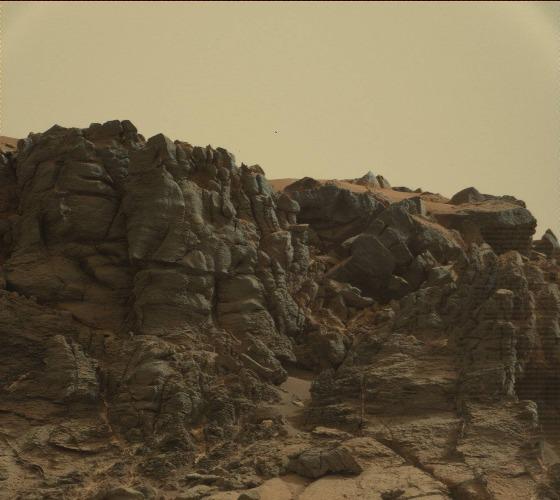
Terrain classes present: Bedrock, Rock, Shadow, Sky / Distant Mountains